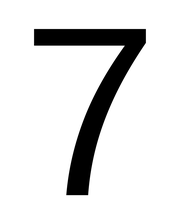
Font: InstrumentSans_Regular